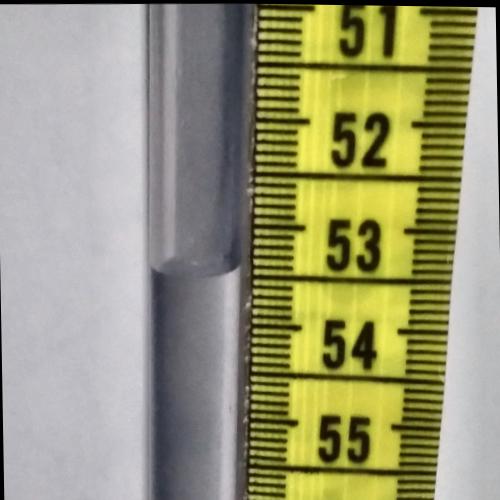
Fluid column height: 53.5 cm